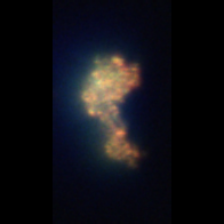
Taxon: Unknown_detritus
Group: Unknown